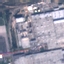
Land use / land cover: Industrial